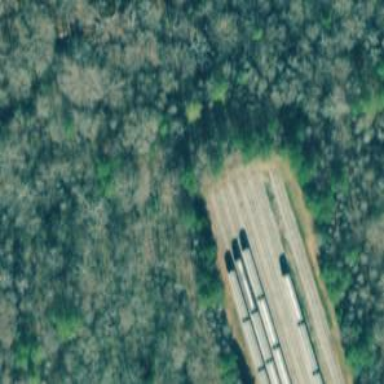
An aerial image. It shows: Rail spur service.